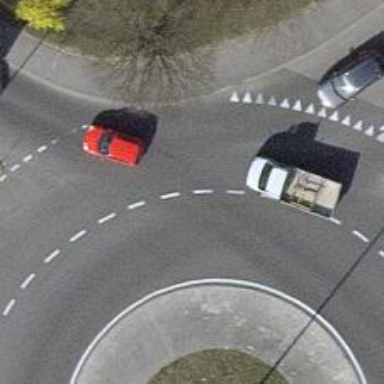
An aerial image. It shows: Secondary road with asphalt surface leading to roundabout.